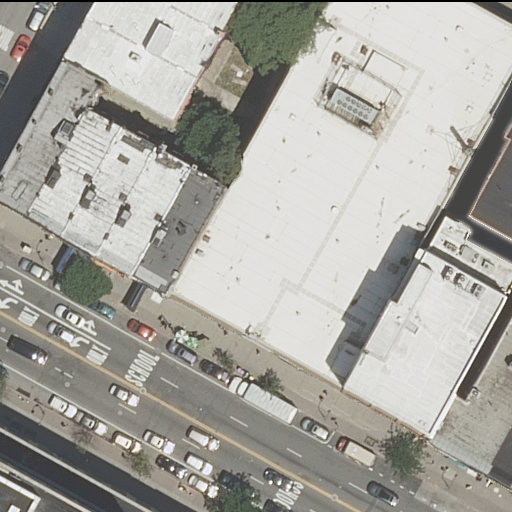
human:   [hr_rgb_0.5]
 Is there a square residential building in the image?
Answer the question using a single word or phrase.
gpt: no

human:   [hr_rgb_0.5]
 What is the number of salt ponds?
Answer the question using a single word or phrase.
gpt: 0

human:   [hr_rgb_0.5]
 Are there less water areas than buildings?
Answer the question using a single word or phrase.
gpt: yes

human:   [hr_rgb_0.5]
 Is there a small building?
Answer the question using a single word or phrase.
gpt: yes

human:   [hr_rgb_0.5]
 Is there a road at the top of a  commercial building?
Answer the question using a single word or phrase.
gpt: no

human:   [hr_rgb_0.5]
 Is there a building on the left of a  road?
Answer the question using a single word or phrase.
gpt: yes

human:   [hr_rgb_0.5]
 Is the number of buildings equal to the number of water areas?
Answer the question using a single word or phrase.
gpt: no

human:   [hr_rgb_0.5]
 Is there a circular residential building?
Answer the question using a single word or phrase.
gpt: no

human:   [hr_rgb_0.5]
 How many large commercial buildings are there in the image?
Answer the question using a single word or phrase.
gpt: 0

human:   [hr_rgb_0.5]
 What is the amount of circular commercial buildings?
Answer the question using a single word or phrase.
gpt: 0

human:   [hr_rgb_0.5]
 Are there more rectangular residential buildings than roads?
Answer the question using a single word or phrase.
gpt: yes

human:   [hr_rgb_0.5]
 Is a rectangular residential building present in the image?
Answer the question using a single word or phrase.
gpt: yes

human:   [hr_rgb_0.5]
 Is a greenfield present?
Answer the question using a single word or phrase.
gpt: no

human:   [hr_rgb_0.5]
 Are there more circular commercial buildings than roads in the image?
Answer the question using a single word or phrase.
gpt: no

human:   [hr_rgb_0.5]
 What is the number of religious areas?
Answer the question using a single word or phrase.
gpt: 0

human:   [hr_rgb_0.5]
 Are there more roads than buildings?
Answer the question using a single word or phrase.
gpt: no

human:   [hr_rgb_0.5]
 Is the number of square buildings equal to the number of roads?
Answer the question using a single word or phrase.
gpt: no

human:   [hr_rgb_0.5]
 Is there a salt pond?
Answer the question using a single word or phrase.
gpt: no

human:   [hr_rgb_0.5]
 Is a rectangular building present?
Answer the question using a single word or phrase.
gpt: yes

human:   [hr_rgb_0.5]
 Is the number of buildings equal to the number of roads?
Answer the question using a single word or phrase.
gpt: no

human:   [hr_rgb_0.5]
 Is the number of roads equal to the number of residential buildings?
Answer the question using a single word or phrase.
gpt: no

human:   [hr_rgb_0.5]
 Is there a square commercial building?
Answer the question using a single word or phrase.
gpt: no

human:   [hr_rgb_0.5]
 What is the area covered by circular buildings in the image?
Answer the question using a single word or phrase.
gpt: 0m2

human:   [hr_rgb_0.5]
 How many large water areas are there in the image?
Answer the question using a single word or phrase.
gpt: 0

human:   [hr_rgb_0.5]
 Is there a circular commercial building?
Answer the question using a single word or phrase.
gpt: no

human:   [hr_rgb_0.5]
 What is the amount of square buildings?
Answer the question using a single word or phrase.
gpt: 0

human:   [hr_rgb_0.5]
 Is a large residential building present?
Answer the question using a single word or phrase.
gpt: yes

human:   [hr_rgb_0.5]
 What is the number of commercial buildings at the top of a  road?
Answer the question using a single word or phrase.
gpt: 0

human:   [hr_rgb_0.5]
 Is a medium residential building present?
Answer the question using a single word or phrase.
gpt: yes

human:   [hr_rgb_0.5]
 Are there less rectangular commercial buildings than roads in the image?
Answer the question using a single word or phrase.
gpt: yes

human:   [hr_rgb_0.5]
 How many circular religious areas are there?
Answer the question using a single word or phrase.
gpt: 0

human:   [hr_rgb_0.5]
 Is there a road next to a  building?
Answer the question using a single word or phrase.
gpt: yes

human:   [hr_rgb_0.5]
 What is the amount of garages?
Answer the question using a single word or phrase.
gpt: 0

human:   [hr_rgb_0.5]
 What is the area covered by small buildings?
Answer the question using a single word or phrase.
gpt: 89m2

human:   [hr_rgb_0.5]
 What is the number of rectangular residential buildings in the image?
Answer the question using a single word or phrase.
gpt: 9

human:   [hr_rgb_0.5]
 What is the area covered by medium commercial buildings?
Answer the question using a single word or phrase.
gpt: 0m2